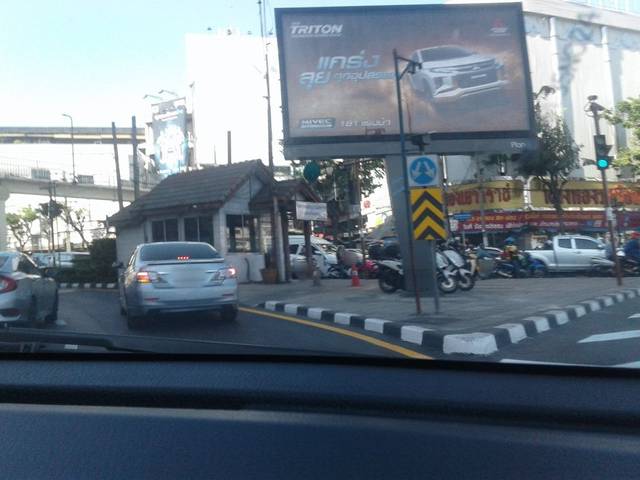
Region: Thailand
Coordinates: 13.726, 100.493